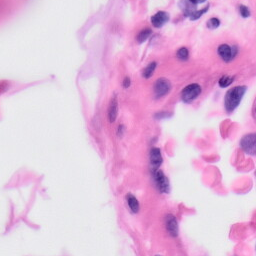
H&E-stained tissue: Skin